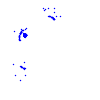
Particle: electron